Interaction volume radius: 10 \u00c5
Interaction volume height: 10 \u00c5
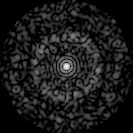
Disorder parameter: 0.8327